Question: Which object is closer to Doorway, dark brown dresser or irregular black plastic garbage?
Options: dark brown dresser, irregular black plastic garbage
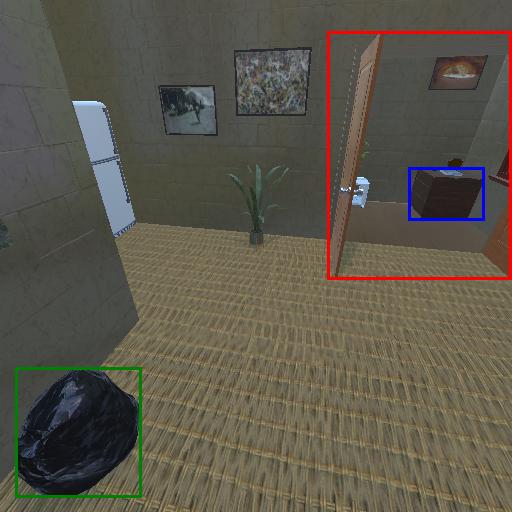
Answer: dark brown dresser